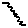
Label: zigzag